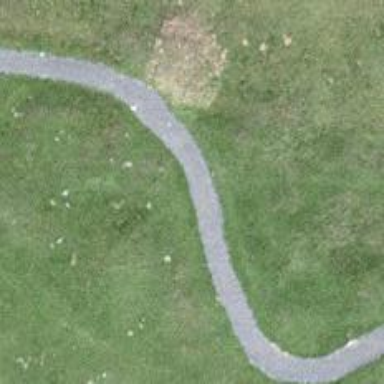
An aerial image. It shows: Footway covered with grass.